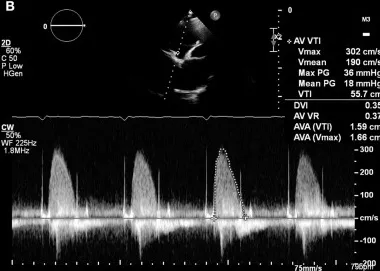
Right parasternal long axis view. Demonstrating a maximum transaortic velocity of 3.0 m/s.
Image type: radiology (ultrasound)